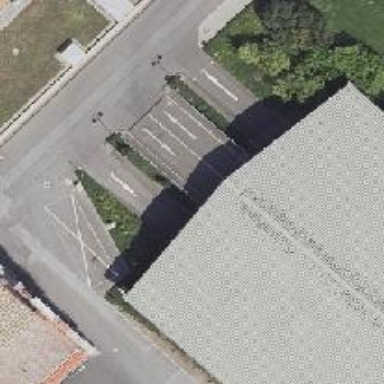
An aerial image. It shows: Parking entrance.